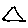
Label: triangle